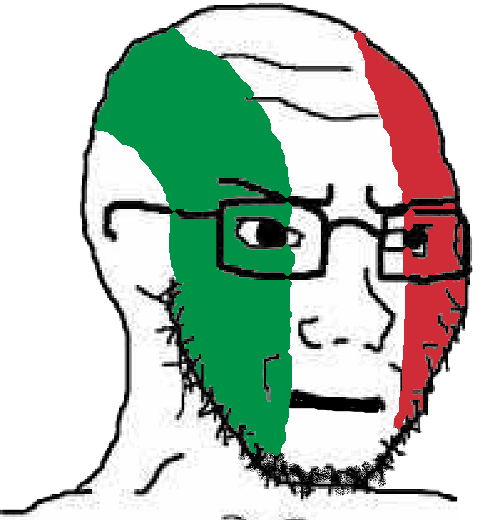
Label: 5_Soyjak